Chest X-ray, PA view. Patient: 72 years old, sex M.
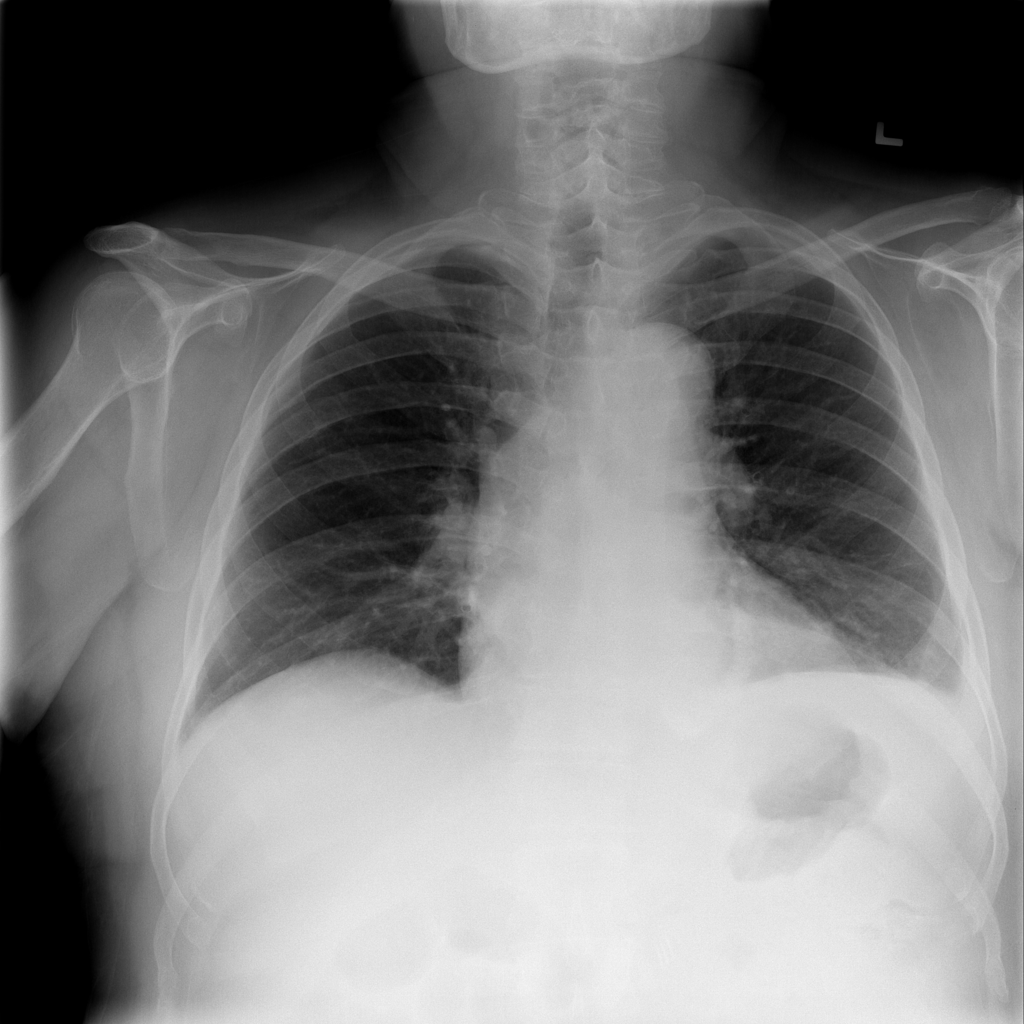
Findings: Atelectasis, Effusion